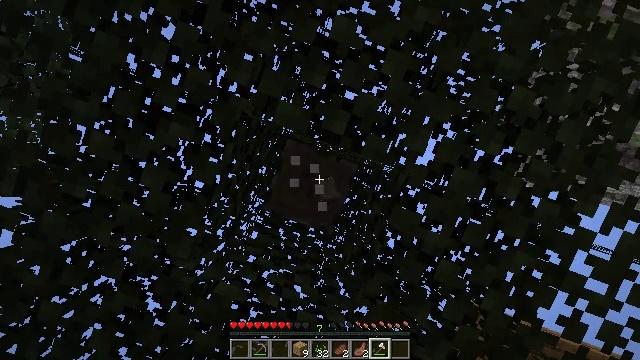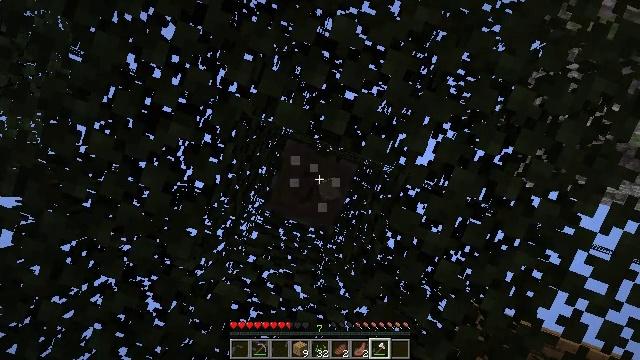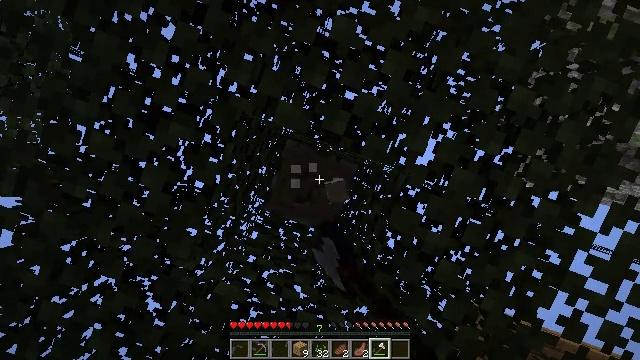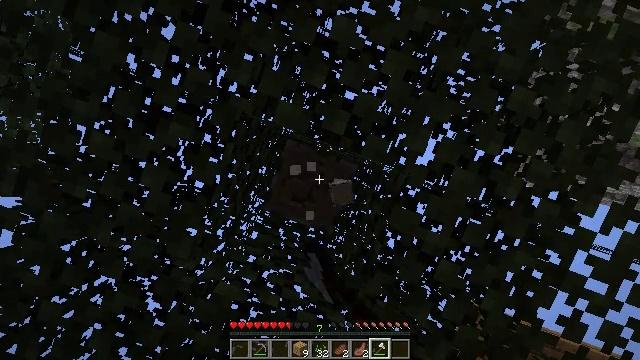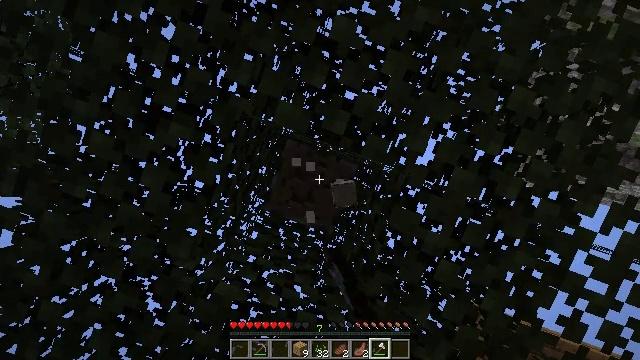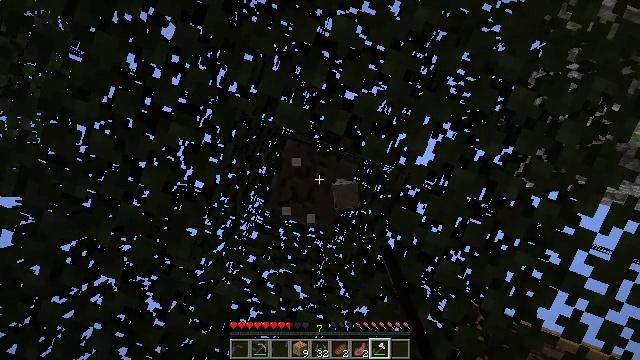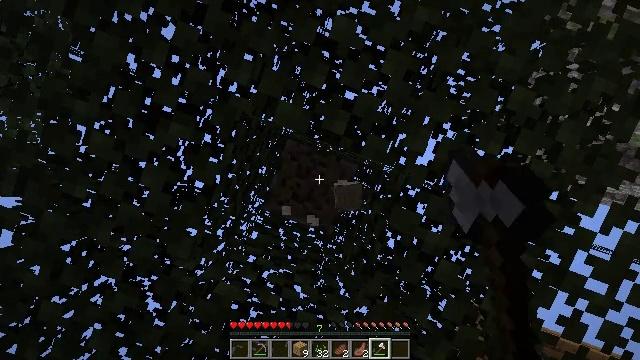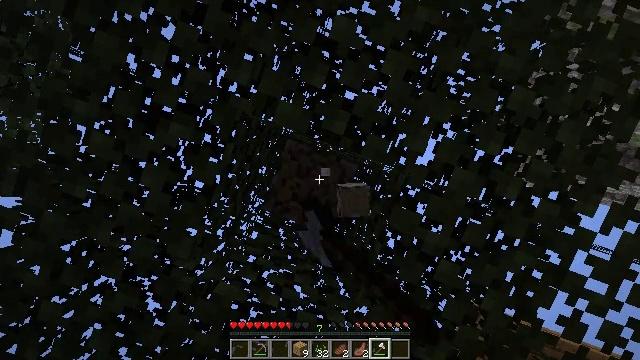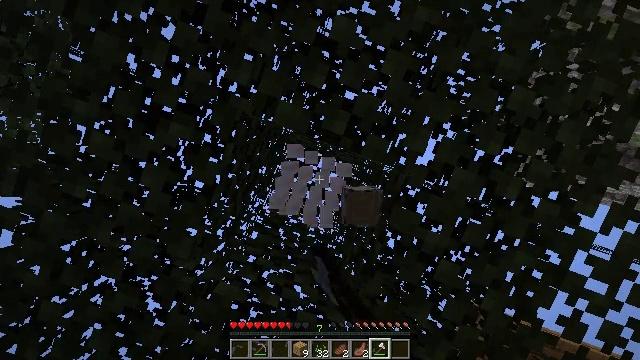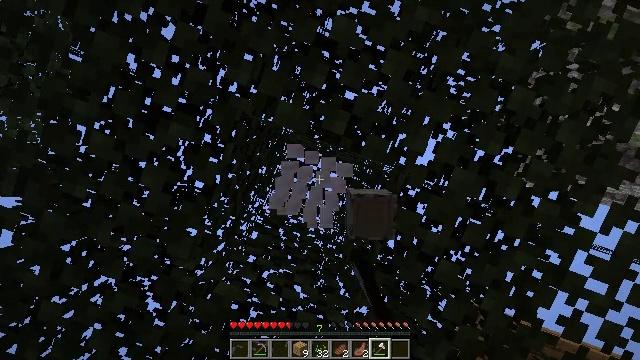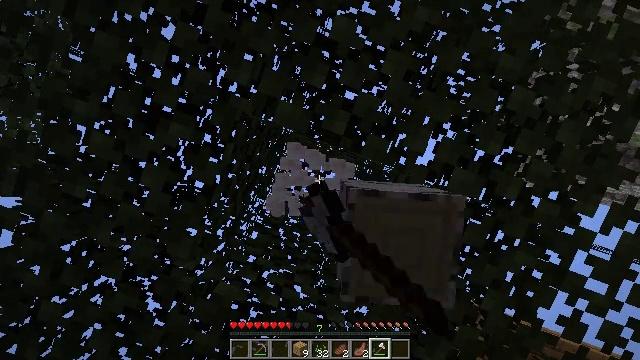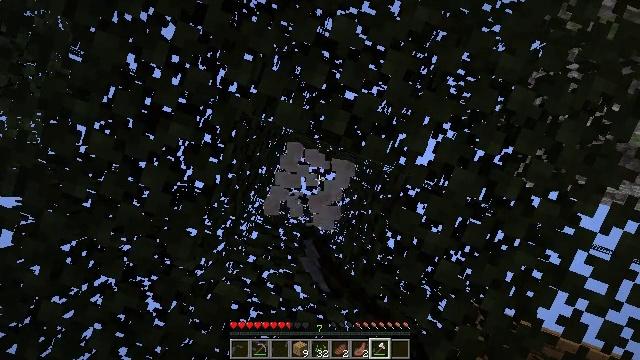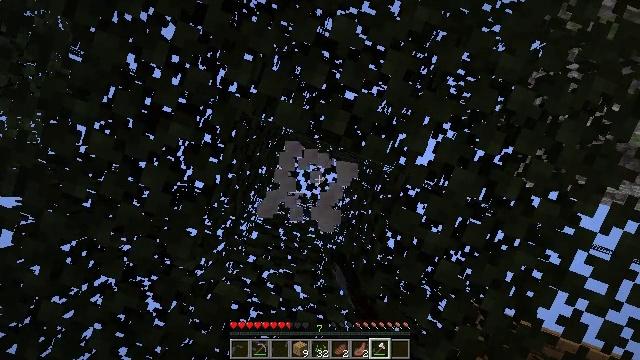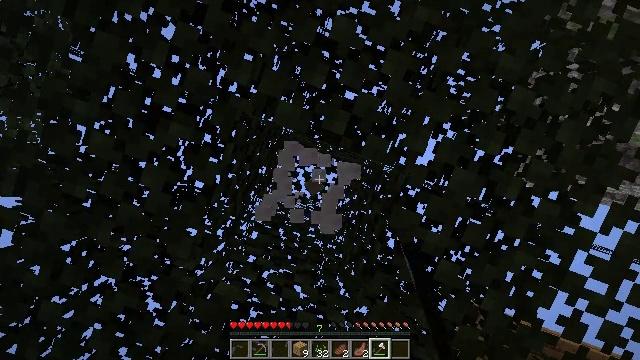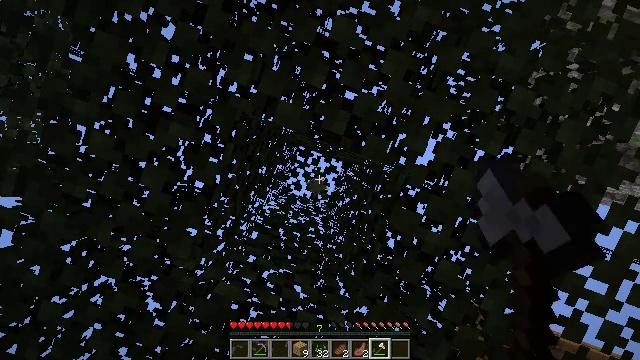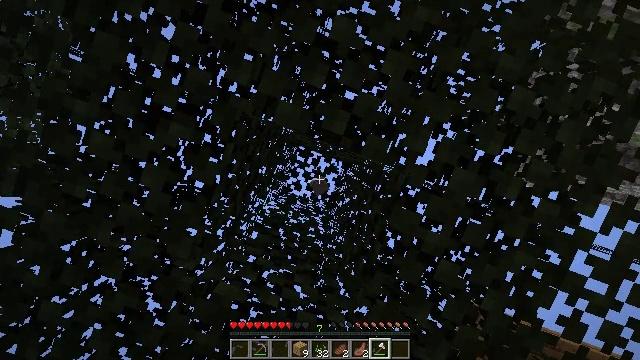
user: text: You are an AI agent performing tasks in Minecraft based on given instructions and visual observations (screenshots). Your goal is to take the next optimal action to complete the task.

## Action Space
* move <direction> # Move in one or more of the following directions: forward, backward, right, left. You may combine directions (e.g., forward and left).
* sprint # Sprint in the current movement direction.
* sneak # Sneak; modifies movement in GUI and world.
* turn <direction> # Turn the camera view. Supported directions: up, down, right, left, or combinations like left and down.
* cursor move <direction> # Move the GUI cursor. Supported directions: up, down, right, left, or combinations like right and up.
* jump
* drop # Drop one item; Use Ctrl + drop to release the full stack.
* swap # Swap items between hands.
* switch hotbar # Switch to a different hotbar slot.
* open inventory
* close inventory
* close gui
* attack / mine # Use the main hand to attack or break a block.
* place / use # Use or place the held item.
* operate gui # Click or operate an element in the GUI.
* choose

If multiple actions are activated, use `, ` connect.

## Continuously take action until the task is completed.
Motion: motion action
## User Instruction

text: Break the birch log in the forest.
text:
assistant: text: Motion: attack / mine
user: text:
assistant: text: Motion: attack / mine
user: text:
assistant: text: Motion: attack / mine
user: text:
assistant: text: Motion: attack / mine
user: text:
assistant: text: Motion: attack / mine
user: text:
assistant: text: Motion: attack / mine
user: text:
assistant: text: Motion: attack / mine
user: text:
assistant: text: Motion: attack / mine
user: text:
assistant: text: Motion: attack / mine
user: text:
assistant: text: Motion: attack / mine
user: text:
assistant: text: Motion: attack / mine
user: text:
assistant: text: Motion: attack / mine
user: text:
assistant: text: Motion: attack / mine
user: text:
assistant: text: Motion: attack / mine
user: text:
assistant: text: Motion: attack / mine
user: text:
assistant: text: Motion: attack / mine
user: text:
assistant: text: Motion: attack / mine
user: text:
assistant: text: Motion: attack / mine
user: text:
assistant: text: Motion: no_op
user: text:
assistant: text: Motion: no_op
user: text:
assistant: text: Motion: no_op
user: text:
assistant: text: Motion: turn down
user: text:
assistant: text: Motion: turn down
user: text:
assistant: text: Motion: turn down
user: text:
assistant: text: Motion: turn down
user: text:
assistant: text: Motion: turn down
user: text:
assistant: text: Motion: turn down
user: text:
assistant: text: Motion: turn right and down
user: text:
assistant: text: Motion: turn right and down
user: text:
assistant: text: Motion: turn right and down